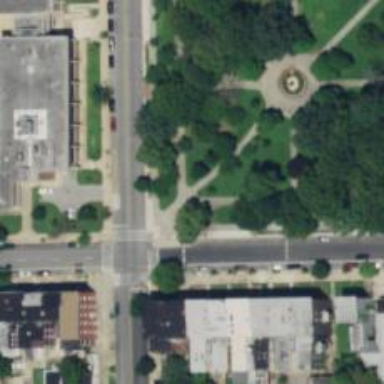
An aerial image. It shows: Park located in historic district.